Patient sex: F
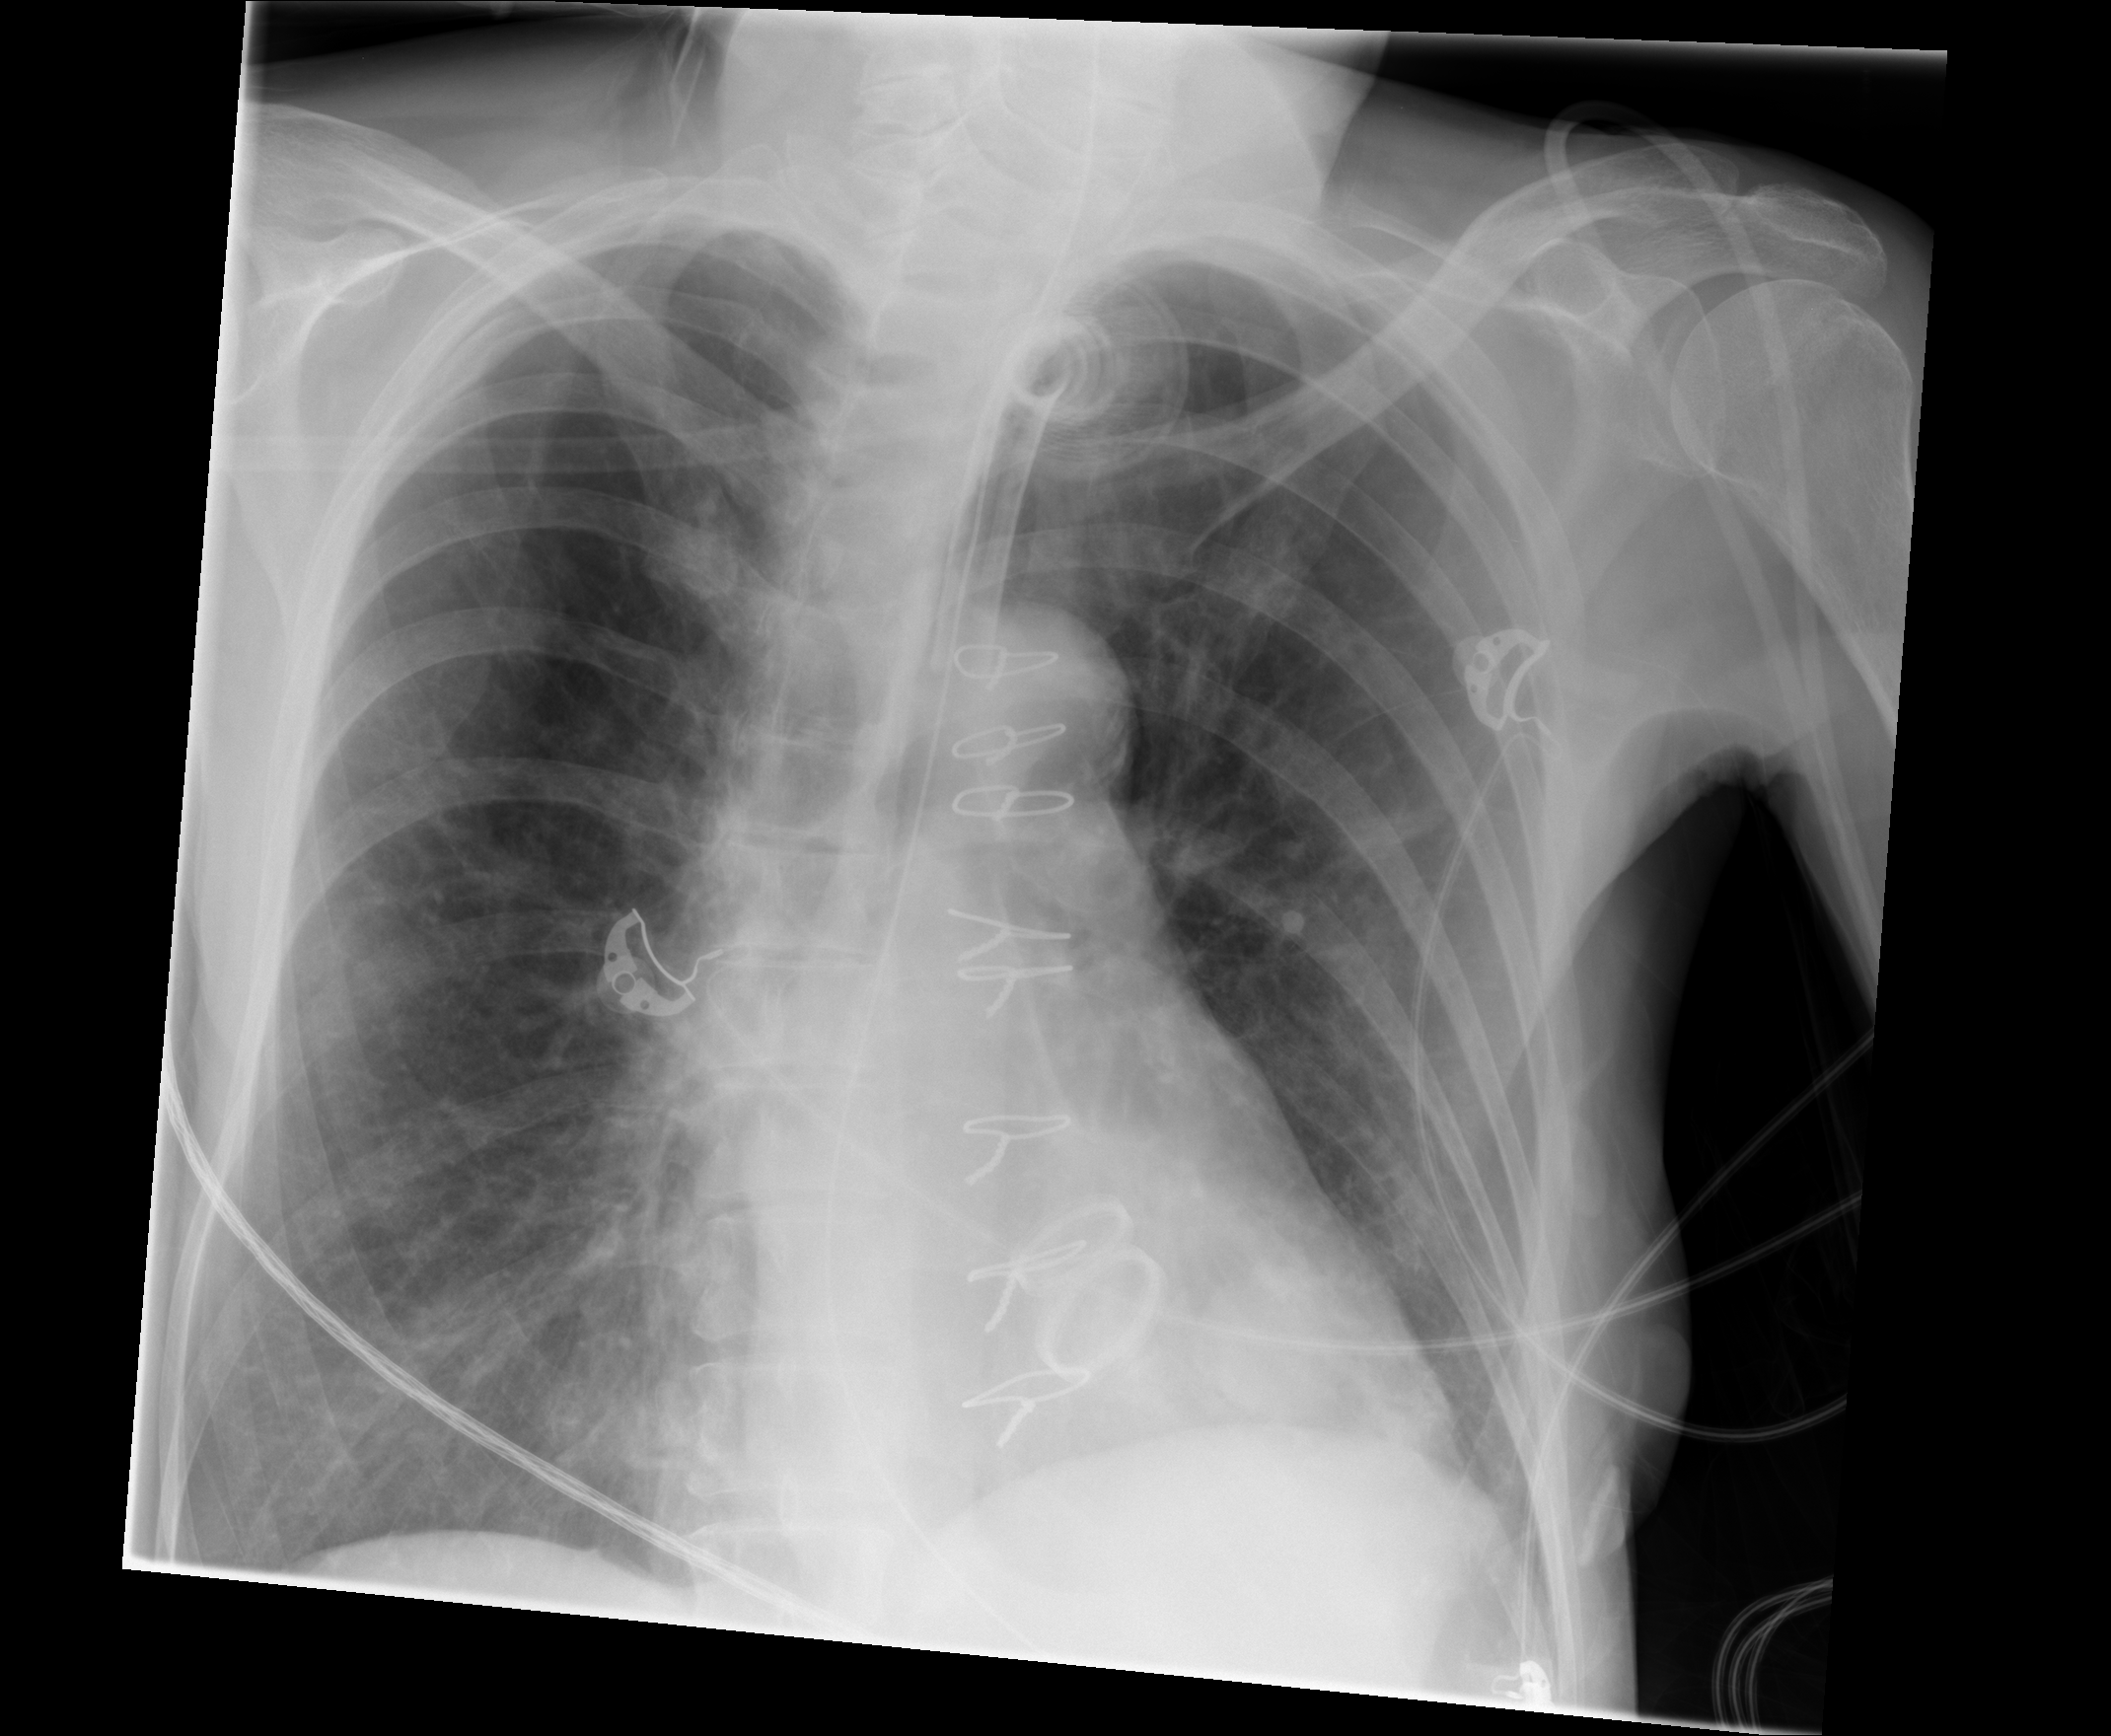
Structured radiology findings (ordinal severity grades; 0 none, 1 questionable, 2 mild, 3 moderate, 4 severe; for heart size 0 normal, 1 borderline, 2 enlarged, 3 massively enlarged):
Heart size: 0
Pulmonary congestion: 0
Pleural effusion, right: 0
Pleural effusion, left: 0
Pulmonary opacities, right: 0
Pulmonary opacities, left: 0
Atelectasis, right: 2
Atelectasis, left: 0